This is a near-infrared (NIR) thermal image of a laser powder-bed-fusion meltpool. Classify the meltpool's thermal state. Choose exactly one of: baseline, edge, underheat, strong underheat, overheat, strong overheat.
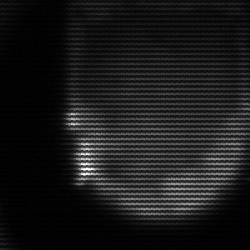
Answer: edge